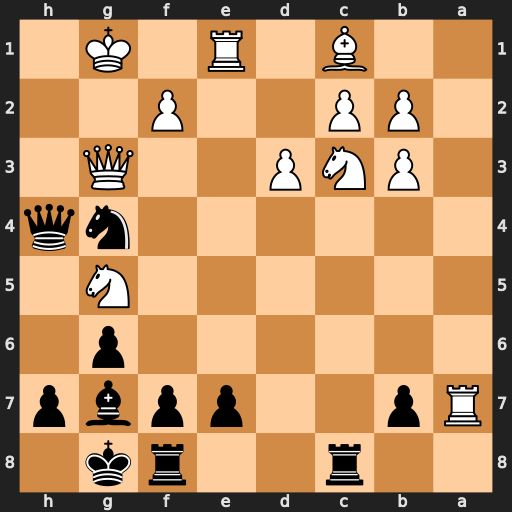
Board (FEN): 2r2rk1/Rp2ppbp/6p1/6N1/6nq/1PNP2Q1/1PP2P2/2B1R1K1
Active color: b
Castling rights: -
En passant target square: -
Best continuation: Qxg3+ fxg3 Bd4+ Kg2 Bxa7